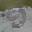
Label: 9